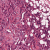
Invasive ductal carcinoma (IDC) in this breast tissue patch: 1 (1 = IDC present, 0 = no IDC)